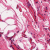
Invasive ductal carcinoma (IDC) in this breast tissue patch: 0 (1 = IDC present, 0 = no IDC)